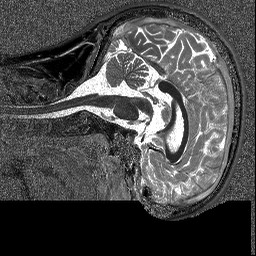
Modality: T1map
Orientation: sagittal
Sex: male